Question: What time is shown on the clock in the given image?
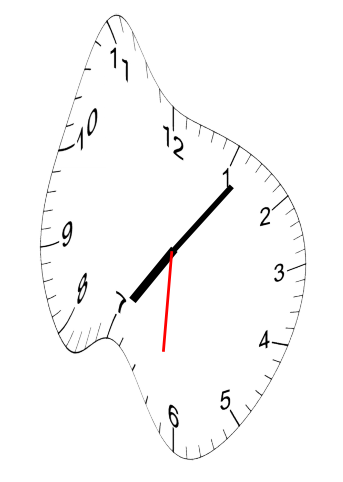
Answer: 07:06:31